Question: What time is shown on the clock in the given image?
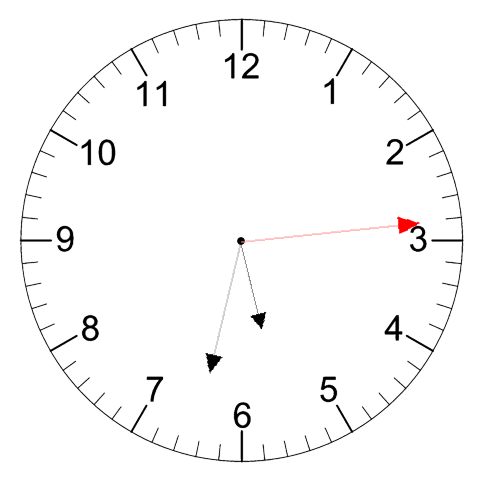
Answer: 05:32:14